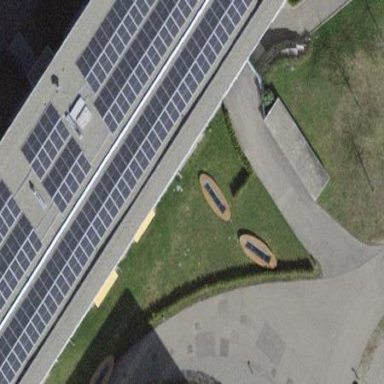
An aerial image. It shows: Solar power generator.